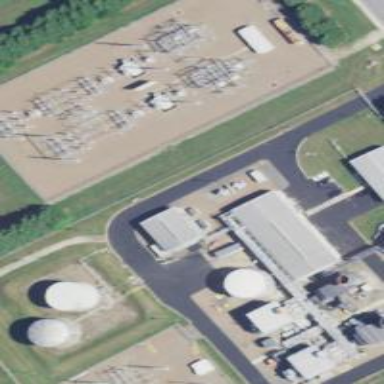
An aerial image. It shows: Power substation.